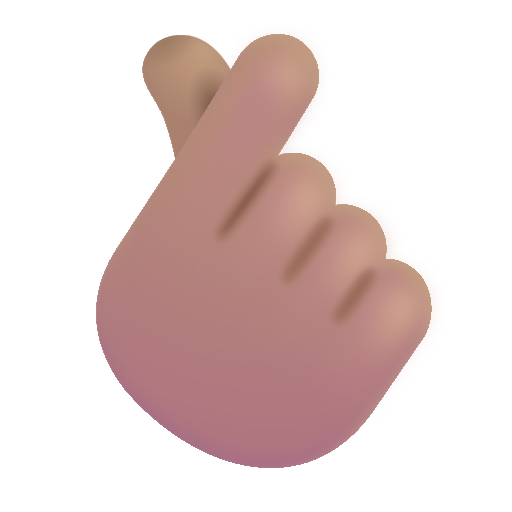
hand with index finger and thumb crossed color